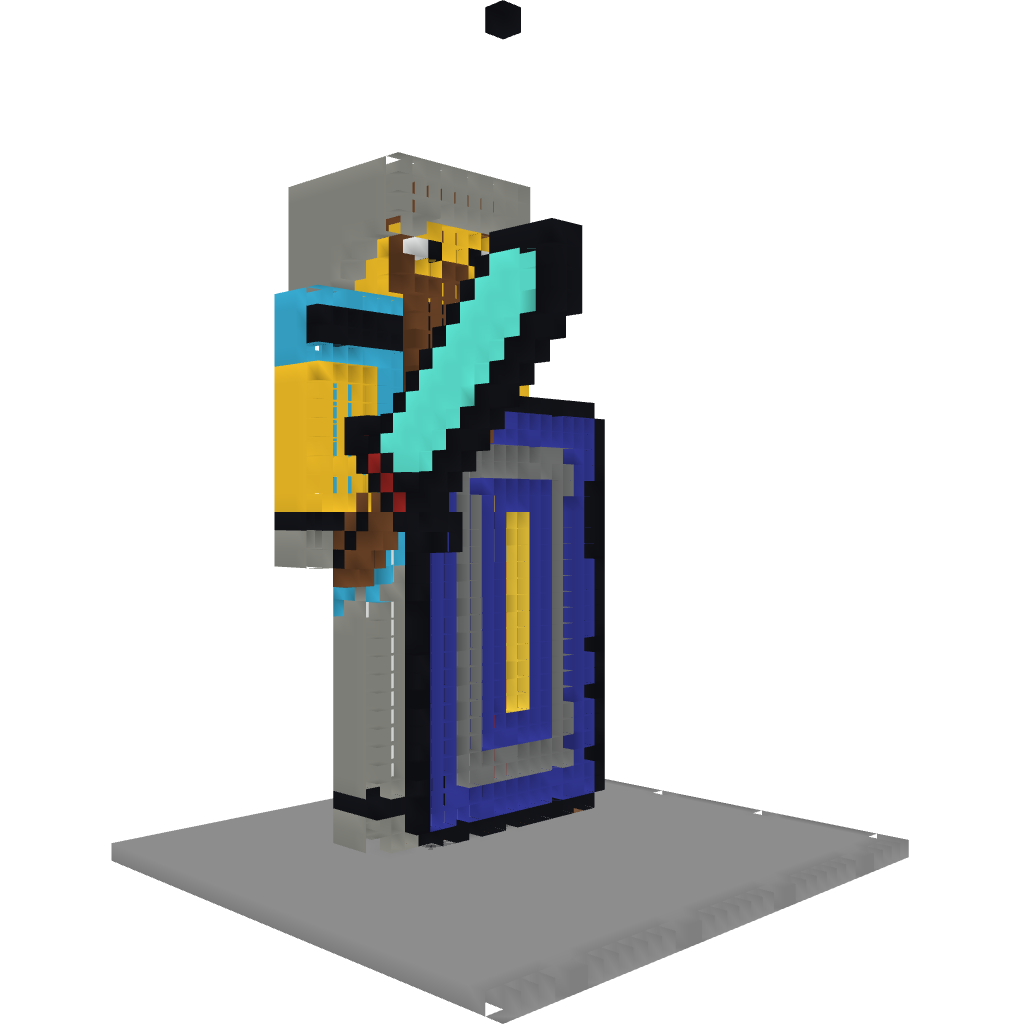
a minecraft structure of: Zwergenkönig